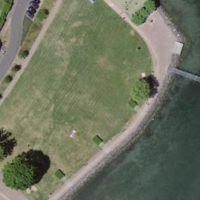
EUNIS habitat code: 53
Species observed at this site:
Cosmos bipinnatus
Sterna hirundo
Trifolium repens
Eschscholzia californica
Convolvulus tricolor
Chlidonias niger